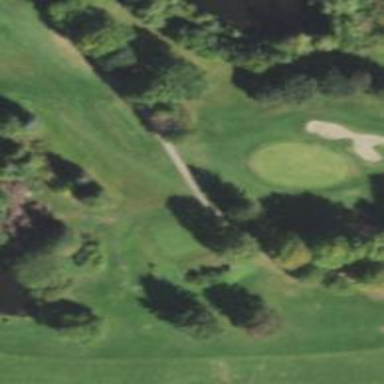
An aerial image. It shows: Path for both roads and golfers.